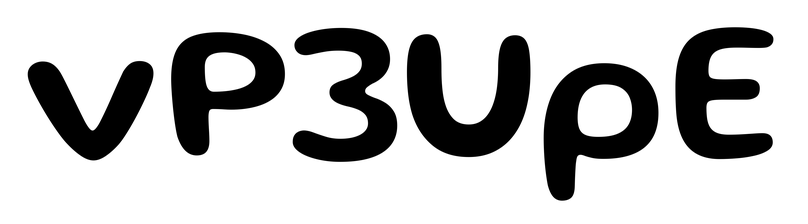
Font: Gluten_Medium